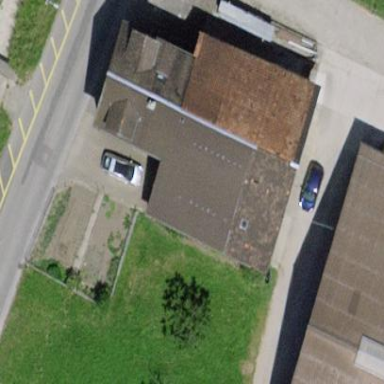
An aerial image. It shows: Farm building with gabled roof.